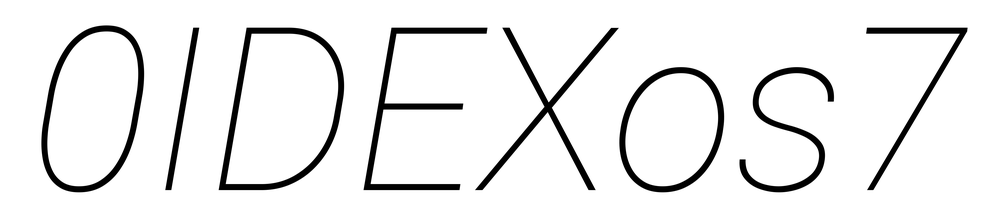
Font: Roboto-Italic_Thin_Italic